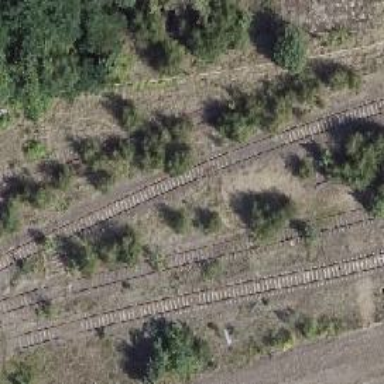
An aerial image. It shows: Abandoned railway yard is depicted.